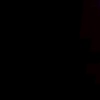
Label: space